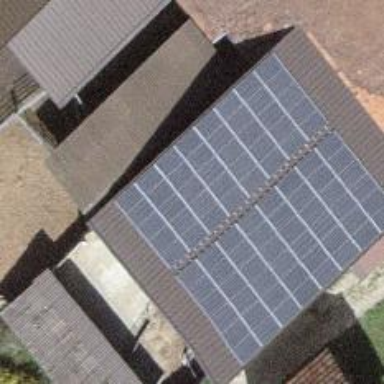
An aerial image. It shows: Solar power generator using photovoltaic method with solar photovoltaic panel types.